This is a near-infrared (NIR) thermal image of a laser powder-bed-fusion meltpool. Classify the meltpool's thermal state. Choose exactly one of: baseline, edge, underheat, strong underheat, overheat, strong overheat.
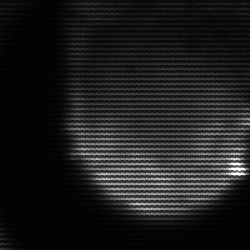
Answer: edge